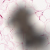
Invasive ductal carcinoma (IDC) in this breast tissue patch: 0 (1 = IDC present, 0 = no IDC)